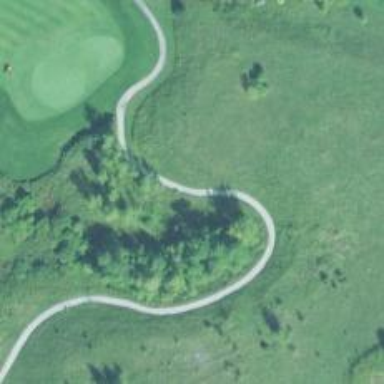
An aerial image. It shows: Path for both roads and golfers.